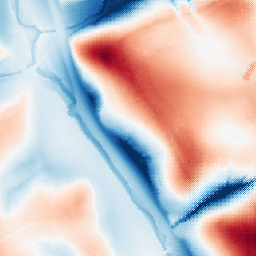
Category: trend_removal
Decomposition family: local_polynomial
Decomposition parameters: window_size: 101
degree: 1
Upsampling method: regularized
Upsampling parameters: scale: 4
lambda_reg: 0.1
Upsampling scale: 4